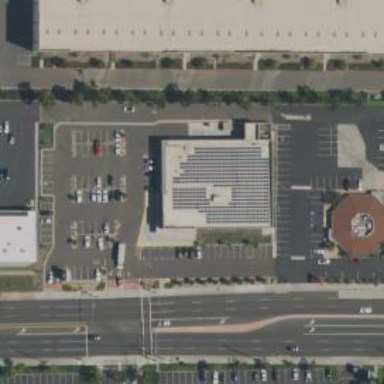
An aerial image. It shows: Retail building housing supermarket.